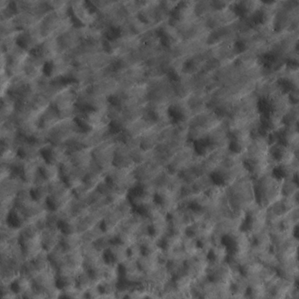
Label: non_frost